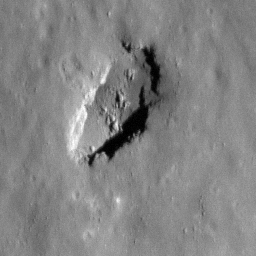
Pit: Stevinus 1
Host crater: Stevinus
Host type: impact_melt
Lunar coordinates: latitude -32.426, longitude 54.638